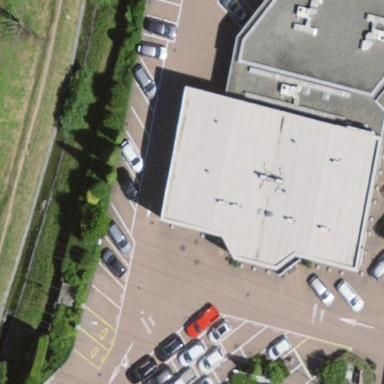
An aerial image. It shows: Building housing car shop offering both dealer and repair services.